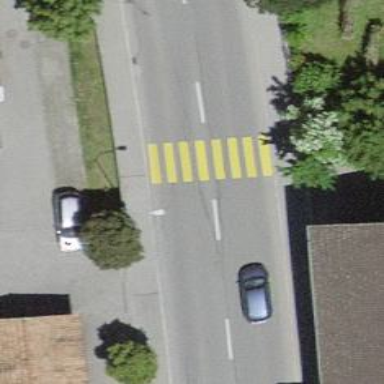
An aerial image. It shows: Marked crossing on the road.